高一 · 立体几何学
如图是某几何体的三视图, 则该几何体的体积为( )

正视图

俯视图

侧视图
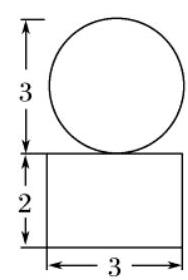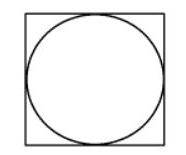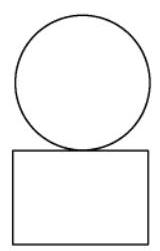
A. $\frac{9}{2} \pi+12$
B. $\frac{9}{2} \pi+18$
C. $9 \pi+42$
D. $36 \pi+18$
答案: B
解析: 由三视图可知该几何体是一个长方体和球构成的组合体, 其体积 $V=\frac{4}{3} \pi\left(\frac{3}{2}\right)^{3}+3 \times 3 \times 2=\frac{9}{2} \pi+18$.